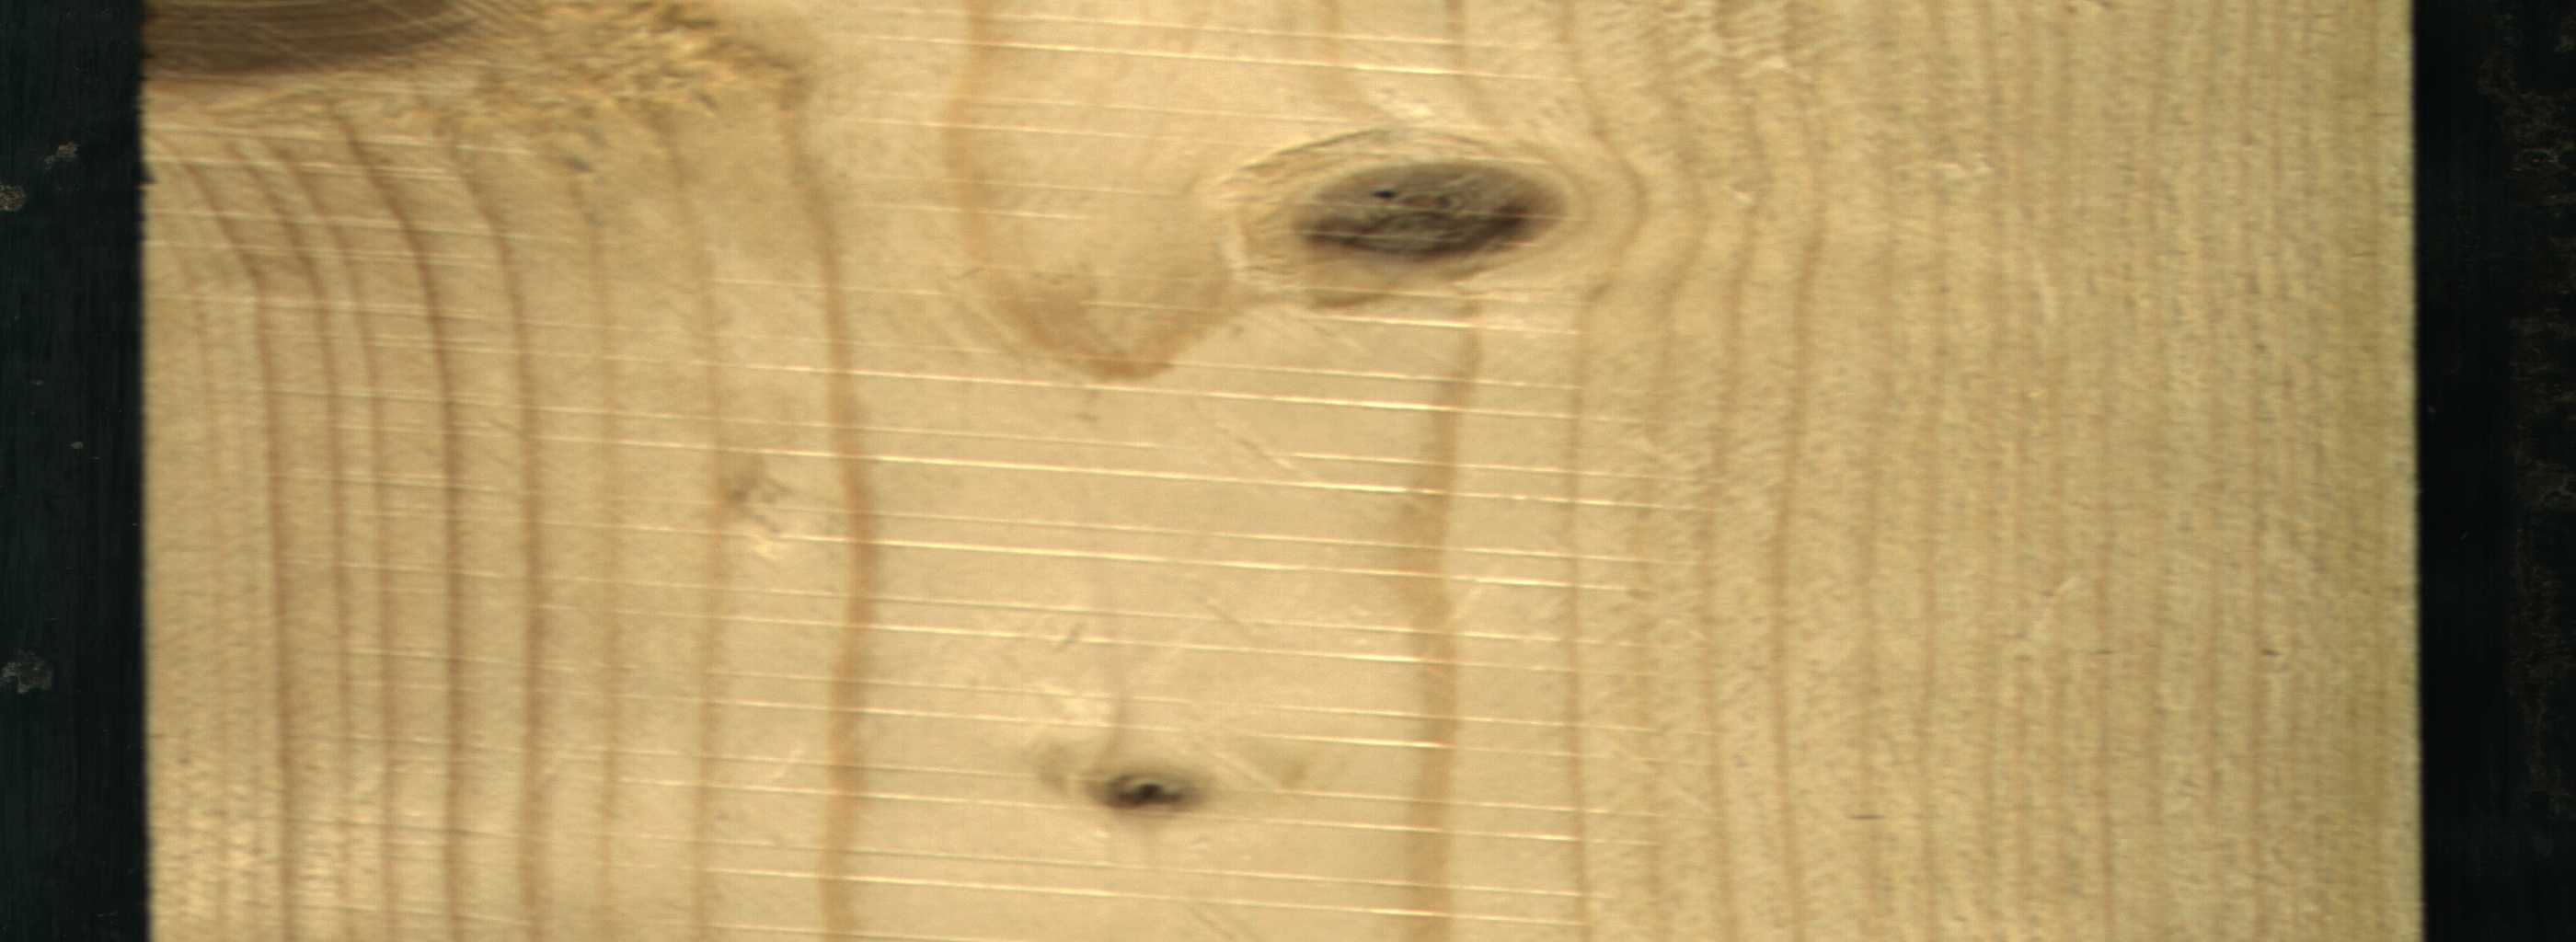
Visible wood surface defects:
Live_Knot
Live_Knot
Live_Knot